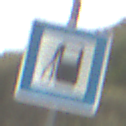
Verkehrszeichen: Tankstelle
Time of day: Midday
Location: Outdoor (Nature)
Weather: Overcast
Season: NotSpecified
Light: Natural